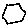
Label: hexagon